Question: I need the css code to create the following box:

This is my approach:
'''
.content-box-gray {
margin: 0 0 0px;
overflow: hidden;
padding: 10px;
height: 15px;
font-size: 15px;
border-radius: 5px;
border: 1px solid gray;
color: #3385FF;
}
'''
Now i need to code the header..
Regards,
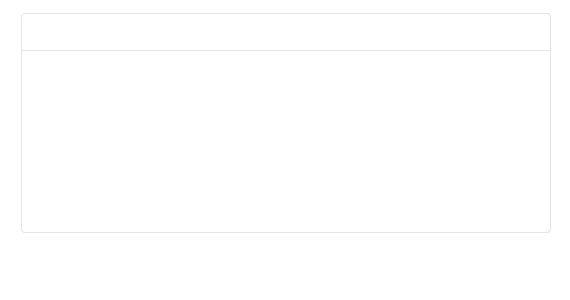
Answer: # DEMO
MARKUP:
'''
<figure></figure>
'''
STYLE:
'''
figure{
width:400px;
height:220px;
border-radius:4px;
border:2px solid #ccc;
position:relative;
}
figure:before{
content:'';
position:absolute;
top:40px;
left:0;
width:100%;
height:2px;
background:#ccc;
}
'''
RESULT:

UPDATE @petermeissner
if you want to add a tittle and a body, you can use 'content: attr(data-title)';
'''
figure{
width:400px;
height:220px;
border-radius:4px;
border:2px solid #ccc;
position:relative;
padding:48px 10px 10px
}
figure:before {
content: attr(data-title);
position: absolute;
top: 0px;
left: 0;
width: 100%;
height: 40px;
line-height: 40px;
text-indent: 10px;
border-bottom: 2px solid #ccc;
}
'''
'''
<figure data-title="Butter Cookies!">
<figcaption>
Homemade vanilla Danish butter cookies are the perfect cookie to share! <a href="https://developer.mozilla.org/en-US/docs/Web/HTML/Element/figure">find out more about this Figure</a>
</figcaption>
</figure>
'''
RESULT:
<URL>